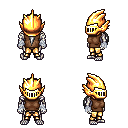
a pixel art fantasy rpg character, male body template, skeleton, brown sleeveless shirt, gold greaves, white ponytail hairstyle, gold helm, white cloth bandages, four views (front, back, left, right), 2x2 character sprite sheet, small pixel art, hard edges, no anti-aliasing